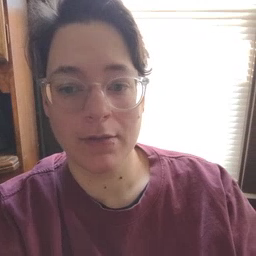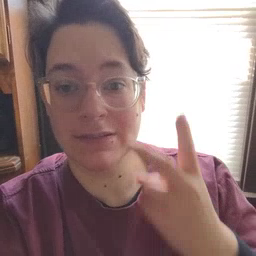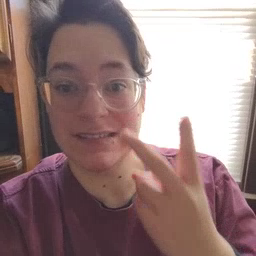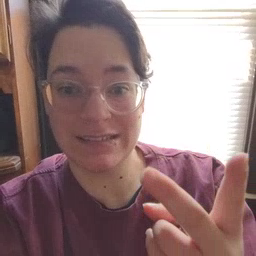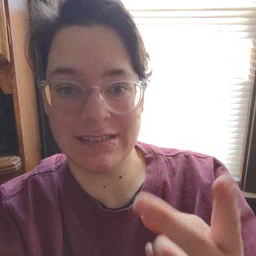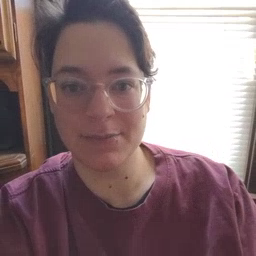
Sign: see